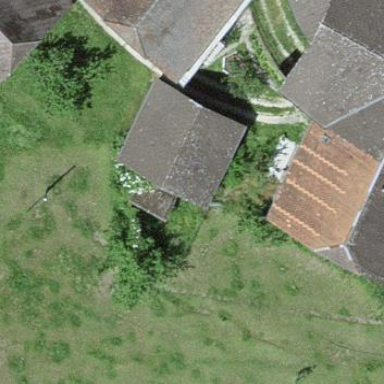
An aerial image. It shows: Barn.